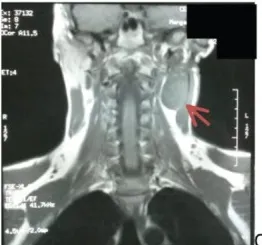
Head and neck magnetic resonance. C. Coronal section without contrast.
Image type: radiology (mri)